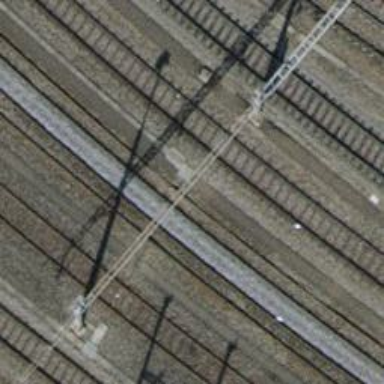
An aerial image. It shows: Rail yard with electrified contact lines for the trains.